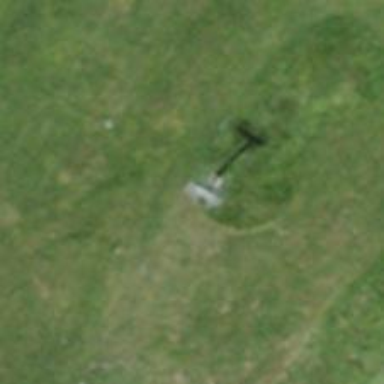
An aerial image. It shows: Pylon used for aerialway.